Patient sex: M
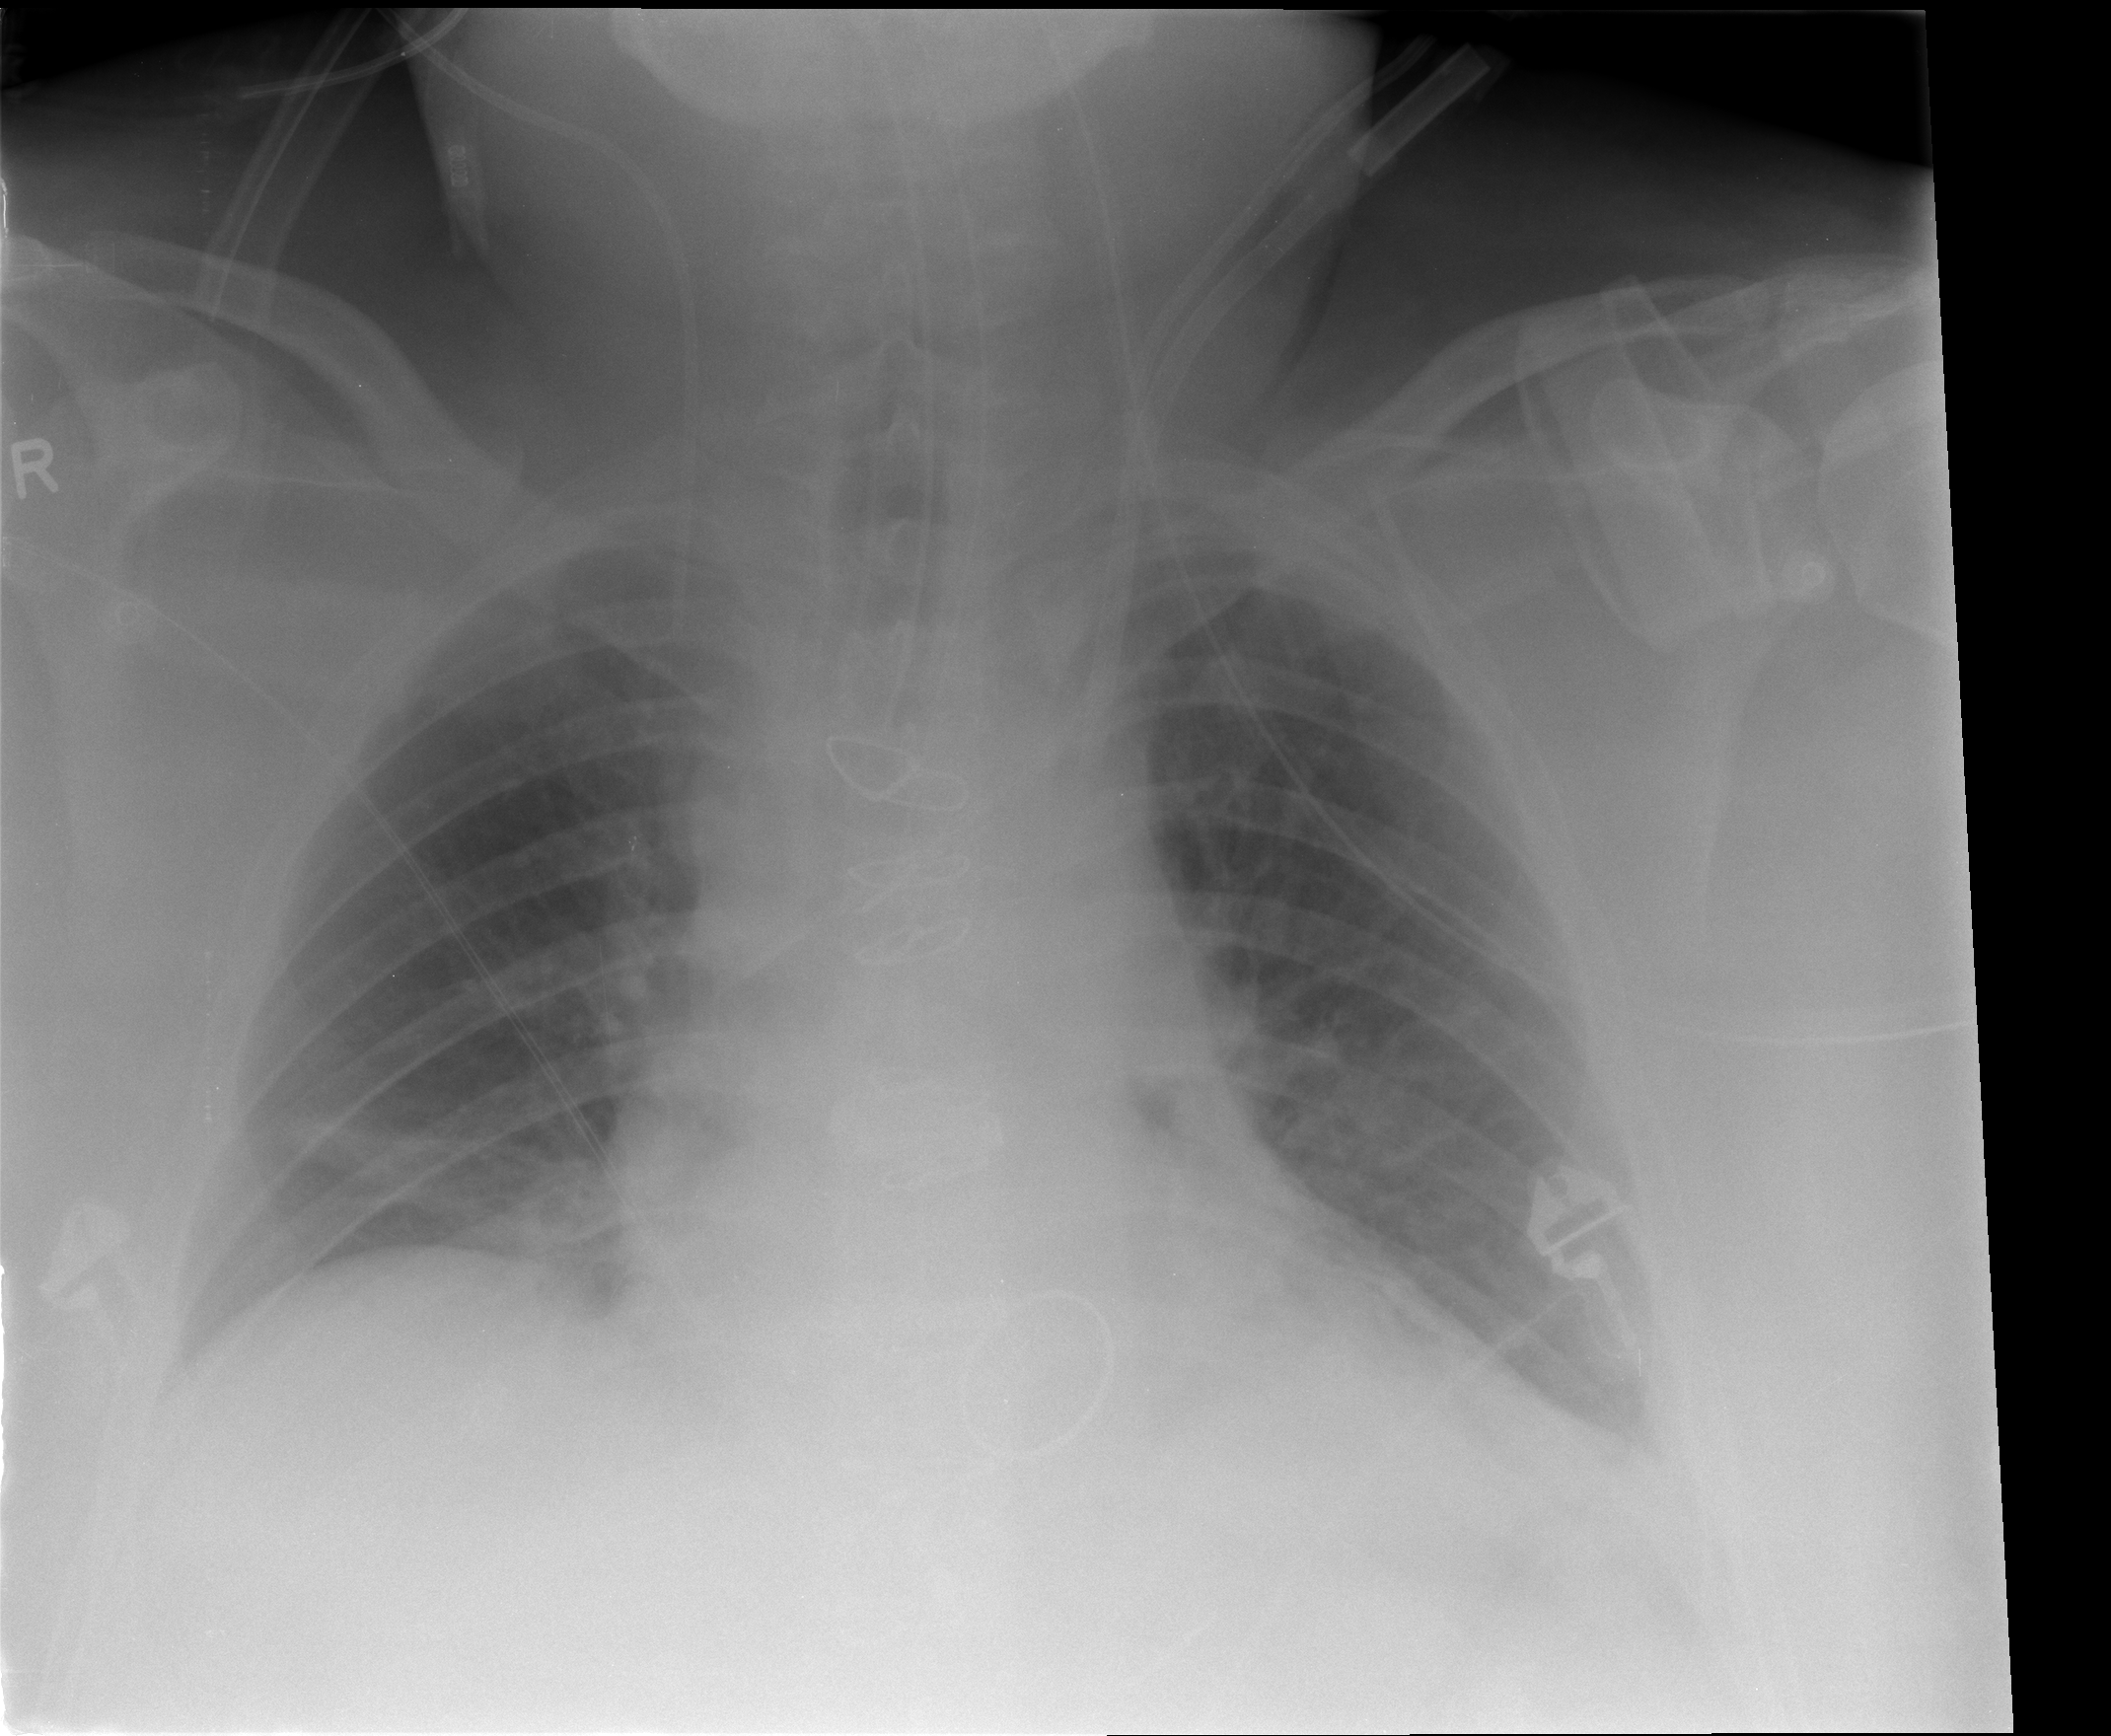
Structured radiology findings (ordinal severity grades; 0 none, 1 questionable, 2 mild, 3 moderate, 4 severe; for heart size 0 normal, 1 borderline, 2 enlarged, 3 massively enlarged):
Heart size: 1
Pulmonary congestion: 0
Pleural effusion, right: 0
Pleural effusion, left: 1
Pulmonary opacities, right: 0
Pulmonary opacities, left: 0
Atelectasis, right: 2
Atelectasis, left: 1